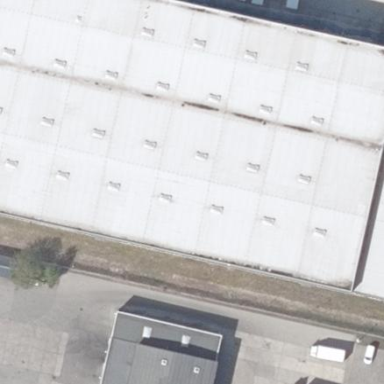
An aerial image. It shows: Industrial building.